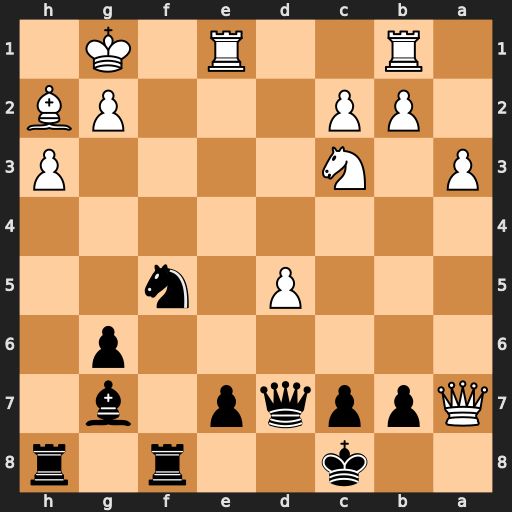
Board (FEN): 2k2r1r/Qppqp1b1/6p1/3P1n2/8/P1N4P/1PP3PB/1R2R1K1
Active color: b
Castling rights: -
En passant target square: -
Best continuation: Bd4+ Qxd4 Nxd4